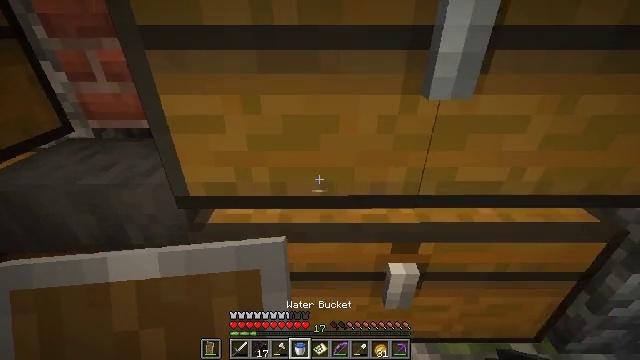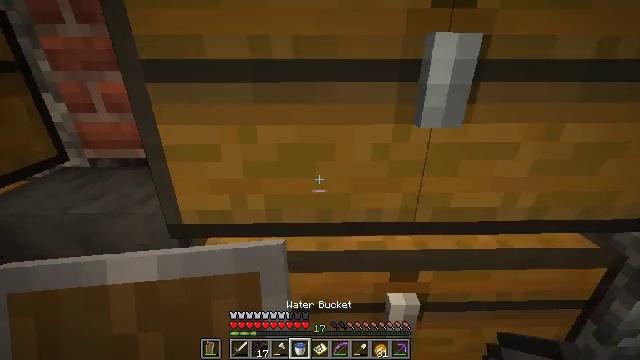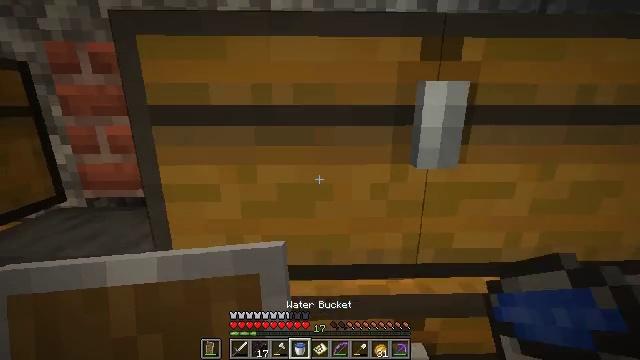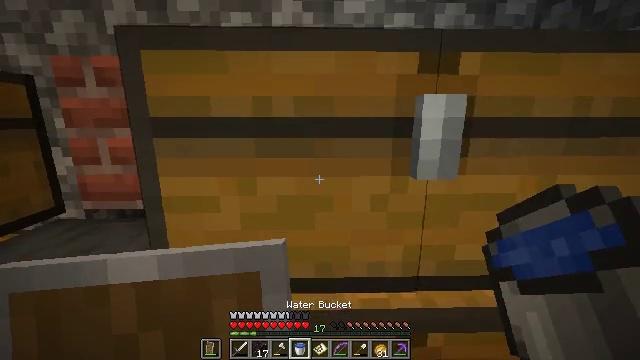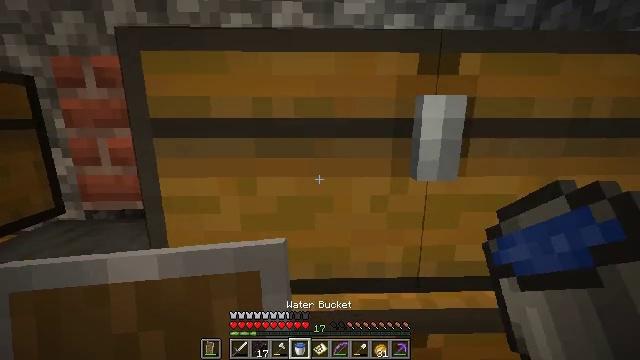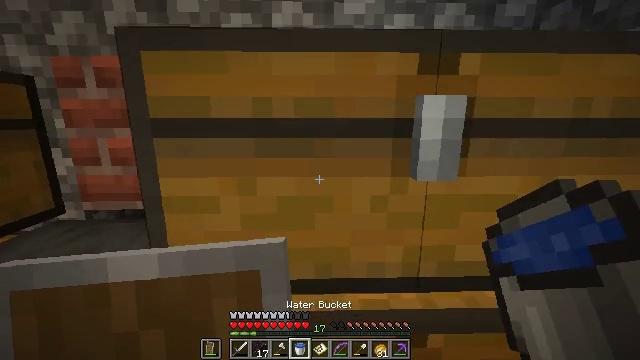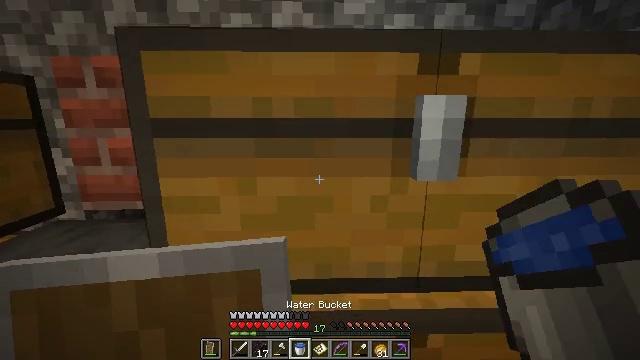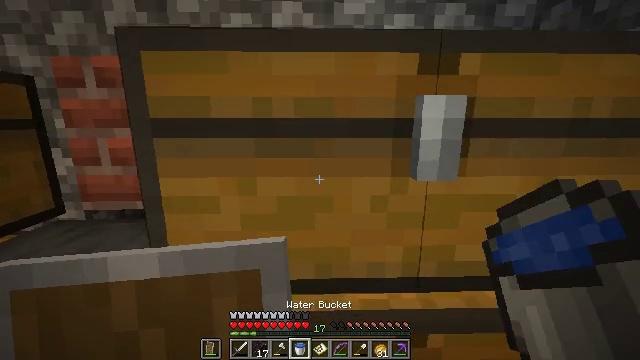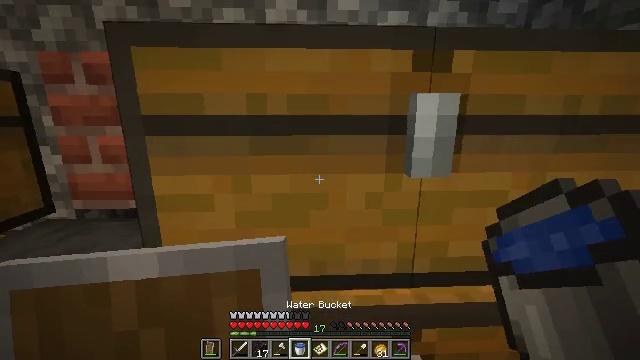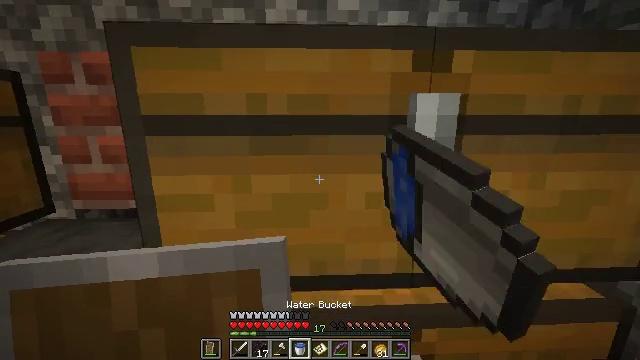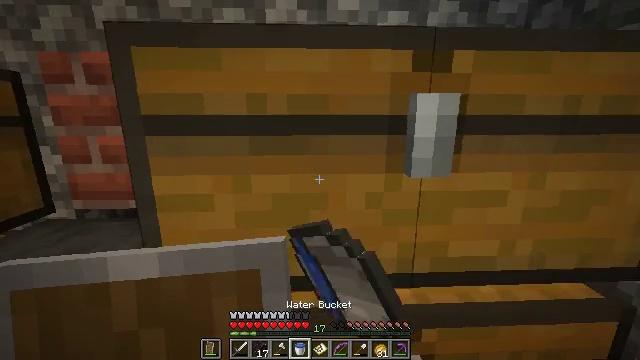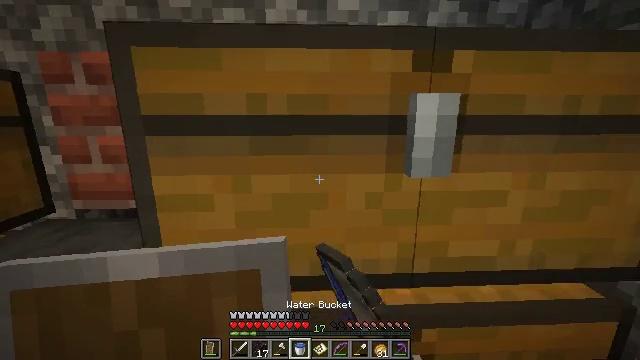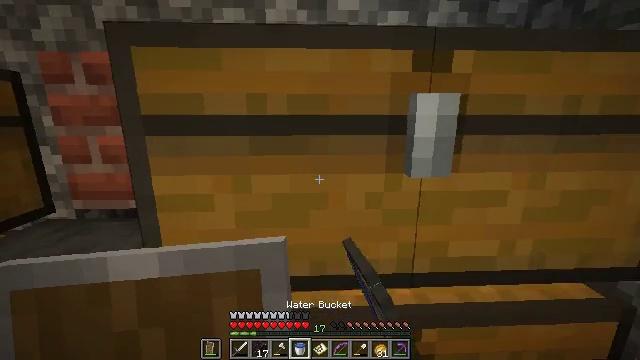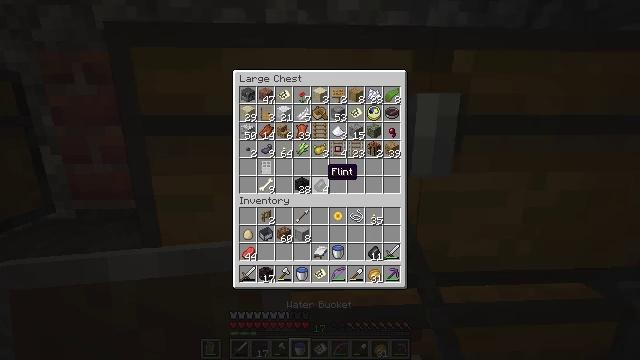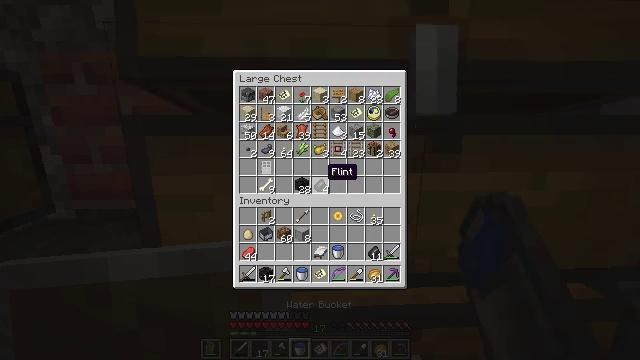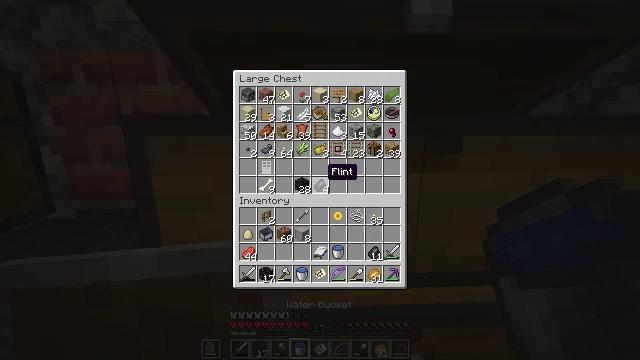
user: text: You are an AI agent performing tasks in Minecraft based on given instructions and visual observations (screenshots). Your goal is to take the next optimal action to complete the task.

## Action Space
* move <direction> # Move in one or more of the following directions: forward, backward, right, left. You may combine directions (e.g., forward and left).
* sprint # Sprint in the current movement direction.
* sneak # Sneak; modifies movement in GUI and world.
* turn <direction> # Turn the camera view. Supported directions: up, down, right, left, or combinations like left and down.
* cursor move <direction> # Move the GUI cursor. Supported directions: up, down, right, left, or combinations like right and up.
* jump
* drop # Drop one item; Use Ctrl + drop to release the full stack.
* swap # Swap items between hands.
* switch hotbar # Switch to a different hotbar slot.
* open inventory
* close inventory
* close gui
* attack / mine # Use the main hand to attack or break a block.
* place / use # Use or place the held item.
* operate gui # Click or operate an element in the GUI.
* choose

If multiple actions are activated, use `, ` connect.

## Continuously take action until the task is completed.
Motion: motion action
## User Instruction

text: Reclaim the chest into your inventory.
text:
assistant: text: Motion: turn right and up
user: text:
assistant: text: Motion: turn up
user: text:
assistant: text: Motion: turn up
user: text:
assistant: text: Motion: no_op
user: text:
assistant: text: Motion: no_op
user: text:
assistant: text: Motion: no_op
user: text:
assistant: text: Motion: no_op
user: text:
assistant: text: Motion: turn right, use / place
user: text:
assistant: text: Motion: use / place
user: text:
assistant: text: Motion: no_op
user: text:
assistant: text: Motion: no_op
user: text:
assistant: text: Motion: no_op
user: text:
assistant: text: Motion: no_op
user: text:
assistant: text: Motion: no_op
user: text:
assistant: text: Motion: no_op
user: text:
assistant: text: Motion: no_op
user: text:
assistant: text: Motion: no_op
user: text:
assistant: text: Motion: sneak, turn right and down
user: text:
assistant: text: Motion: sneak, turn down
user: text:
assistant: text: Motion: sneak, turn down
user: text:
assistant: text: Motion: sneak, turn down
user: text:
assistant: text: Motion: sneak, turn down
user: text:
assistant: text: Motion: sneak, turn down
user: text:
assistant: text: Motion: sneak
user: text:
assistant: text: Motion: sneak
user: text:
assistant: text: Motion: sneak
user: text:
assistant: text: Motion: sneak
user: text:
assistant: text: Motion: sneak
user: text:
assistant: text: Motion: sneak, use / place
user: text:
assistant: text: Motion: sneak, use / place